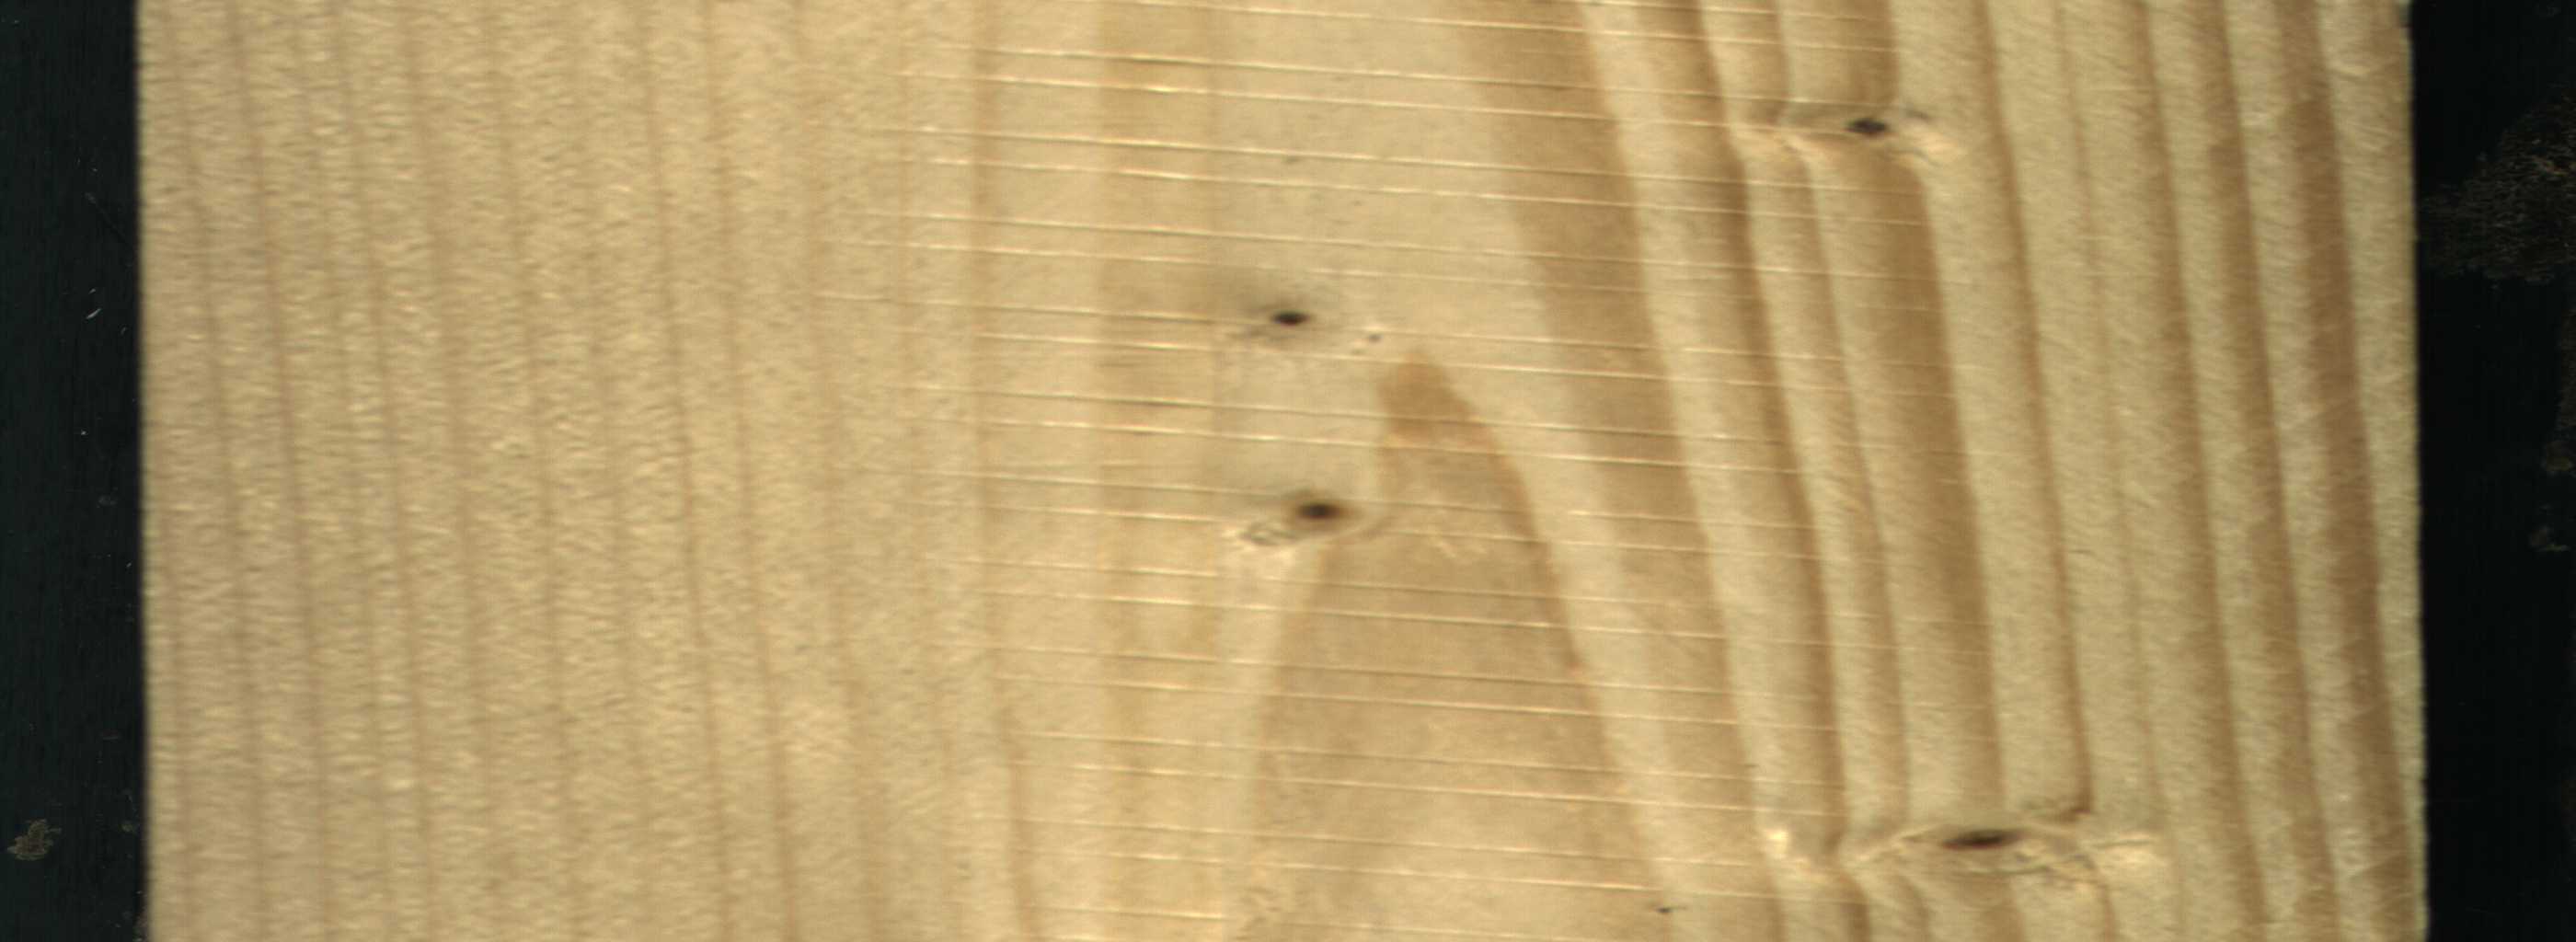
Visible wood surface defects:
Live_Knot
Live_Knot
Live_Knot
Live_Knot